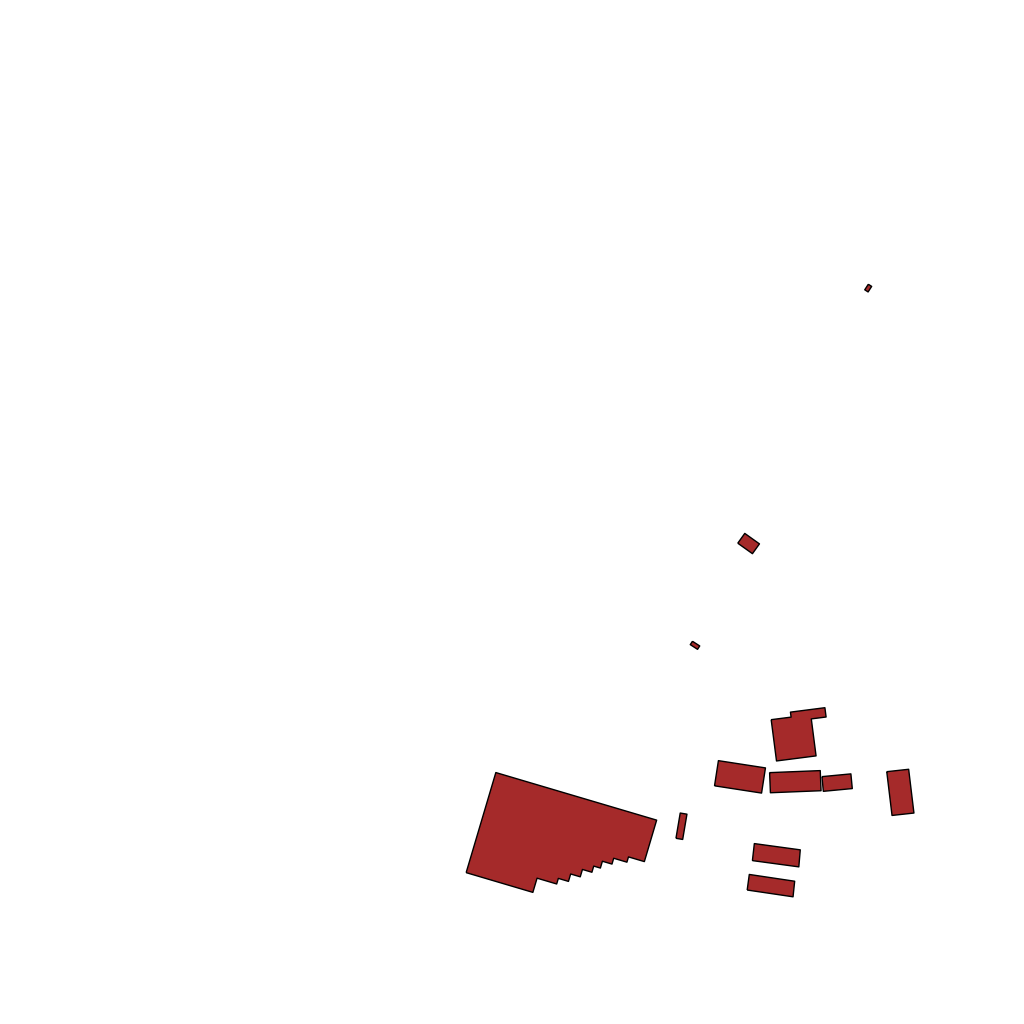
Tags: overhead vector_map, industrial, recreation, individual_rise, low_rise, density_1, Facility, 1.0 km²